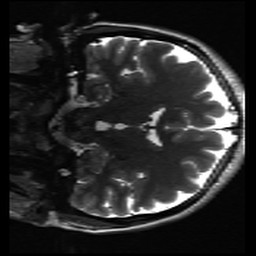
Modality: inplaneT2
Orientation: coronal